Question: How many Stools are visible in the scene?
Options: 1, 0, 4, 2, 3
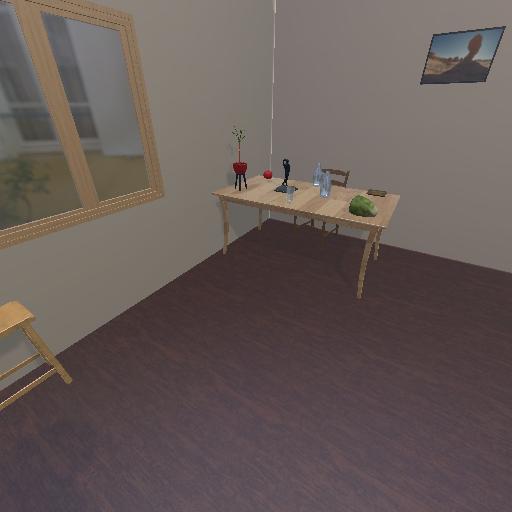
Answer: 1